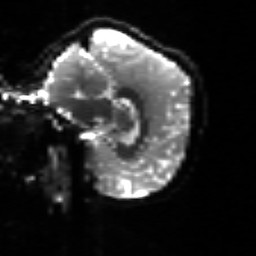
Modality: sbref
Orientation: sagittal
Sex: male
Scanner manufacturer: siemens
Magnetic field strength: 3 T
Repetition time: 5 s
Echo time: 0.071 s